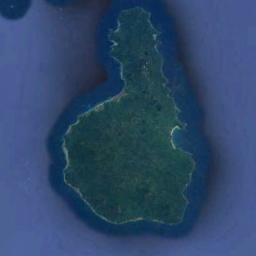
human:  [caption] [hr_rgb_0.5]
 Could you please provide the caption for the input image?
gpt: The irregularly shaped green island is surrounded by blue sea water, And the island’s green plants flourish .

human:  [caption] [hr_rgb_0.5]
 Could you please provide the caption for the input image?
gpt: The island on the right is the largest .

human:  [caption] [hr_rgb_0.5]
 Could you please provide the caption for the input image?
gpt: The island with dense vegetation is surrounded by light blue waters .

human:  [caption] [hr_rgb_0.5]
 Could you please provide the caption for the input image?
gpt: Many trees are on the island .

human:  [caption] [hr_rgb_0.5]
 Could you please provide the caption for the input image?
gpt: The green island is on a blue sea .